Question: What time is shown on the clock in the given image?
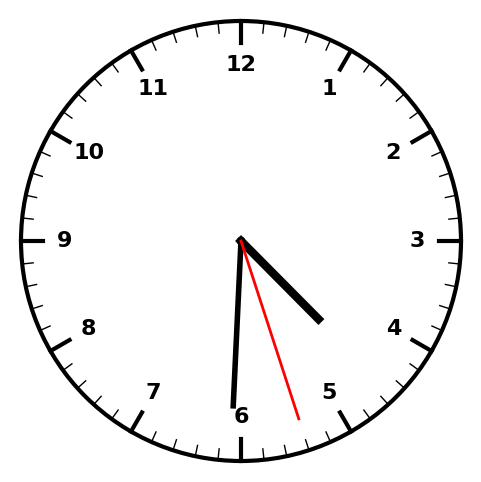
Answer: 04:30:27